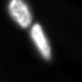
Tissue sample: ovarian
Magnification: 2.5x
Cell type: Endothelial cells
Senescence state: senescent